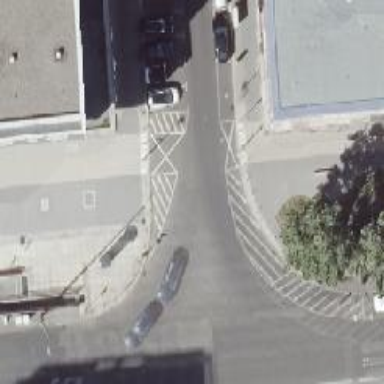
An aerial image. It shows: Asphalt footway with unmarked crossing.